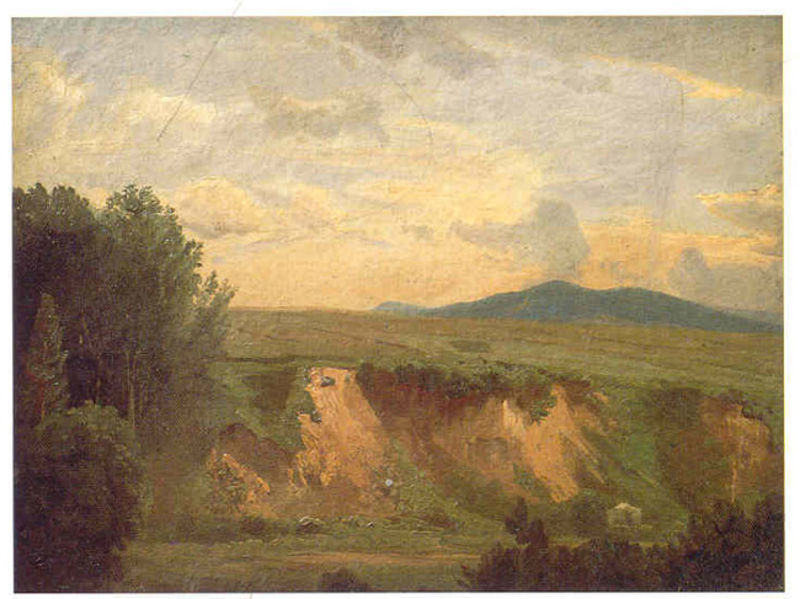
Titel: Südfranzösische Landschaft mit kahler Böschung
Künstler: Johann Wilhelm Schirmer
Standort: Karlsruhe
Institution: Staatliche Kunsthalle Karlsruhe
Schlagwörter: baum, berg, blau, blätter, dunkel, felsen, gemälde, himmel, laub, schatten, weiß, wolken, bäume, gelb, grün, impressionismus, landschaft, ocker, sand, abend, blume, blumen, braun, grau, hell, hintergrund, licht, schwarz, skizze, gebäude, gras, haus, rasen, rot, weg, wiese, wolke, malerei, stein, steine, niederlande, öl, ast, dämmerung, erde, feld, felder, horizont, hügel, morgen, natur, sonnenaufgang, stamm, weide, weite, busch, büsche, gebüsch, pastos, sonne, sträucher, wiesen, land, pflanzen, england, tal, wald, bewölkt, deutschland, aussicht, ruhig, sommer, ruhe, studie, abhang, acker, warm, berge, düne, fels, gebirge, hang, klippen, steilhang, bergkette, nebel, sonnenuntergang, vegetation, schlucht, bauernhof, herbst, hof, winter, böschung, romantik, querformat, stimmung, tiefe, frühling, klippe, waldrand, kante, diesig, idyll, abbruch, wälder, draußen, abgrund, leinwand, tanne, romantisch, ölskizze, steigung, hitnergrund, graben, usa, sträcuher, tief, kratzer, baume, bruch, grüm, steinbruch, cliff, gräßer, romatik, erdrutsch, depression, rutsch, wolken7, himmel+, abrutsch, hangrutsch